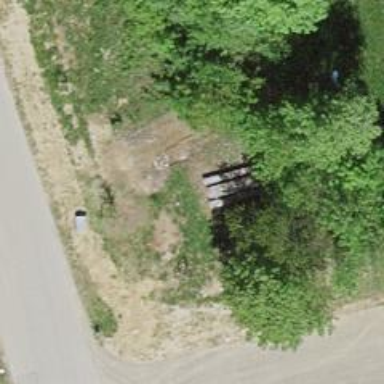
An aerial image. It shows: Picnic table located in leisure land area.